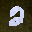
Label: 2